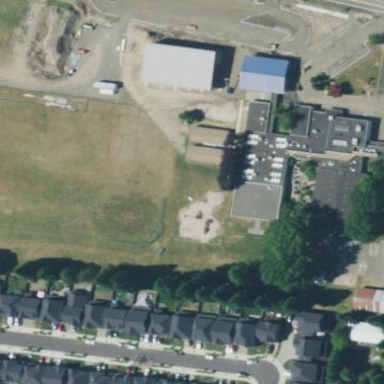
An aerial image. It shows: School.